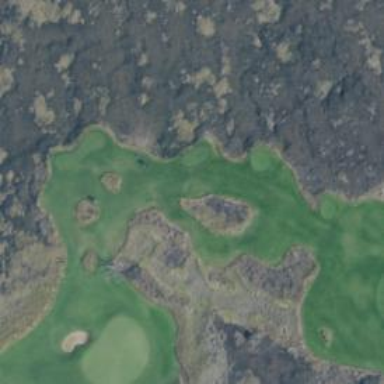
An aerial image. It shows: Rough area in golf course.